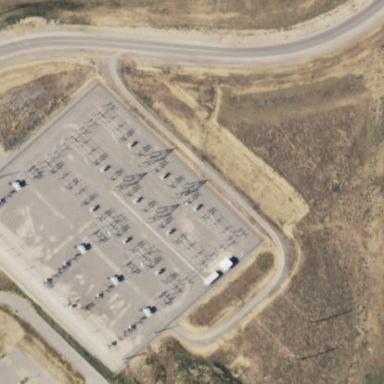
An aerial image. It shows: Outdoor power substation surrounded by fence. The substation is specifically for distribution purposes.